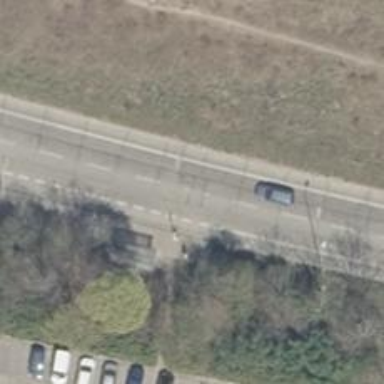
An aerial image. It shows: Secondary road with concrete surface. There are exclusive lanes for cycling on both sides of the road.